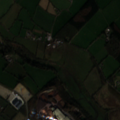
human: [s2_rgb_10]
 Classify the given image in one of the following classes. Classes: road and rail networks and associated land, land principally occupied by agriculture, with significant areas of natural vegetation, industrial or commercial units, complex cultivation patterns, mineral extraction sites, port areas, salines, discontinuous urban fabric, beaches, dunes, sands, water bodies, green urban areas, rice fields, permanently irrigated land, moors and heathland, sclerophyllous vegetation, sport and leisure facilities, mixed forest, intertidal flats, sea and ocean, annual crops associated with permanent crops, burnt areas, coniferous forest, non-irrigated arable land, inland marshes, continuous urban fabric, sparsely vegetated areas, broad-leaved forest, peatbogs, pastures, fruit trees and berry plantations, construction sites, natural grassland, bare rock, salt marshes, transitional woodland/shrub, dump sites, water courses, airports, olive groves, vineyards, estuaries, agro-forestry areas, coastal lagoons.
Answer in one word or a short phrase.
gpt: industrial or commercial units, pastures